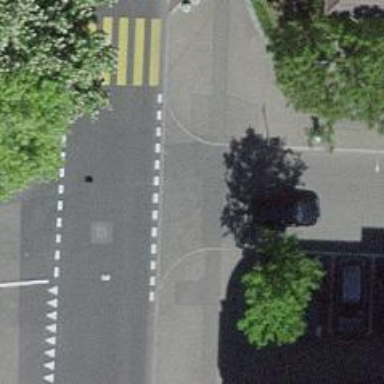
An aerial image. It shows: Asphalt road designated as living street.